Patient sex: M
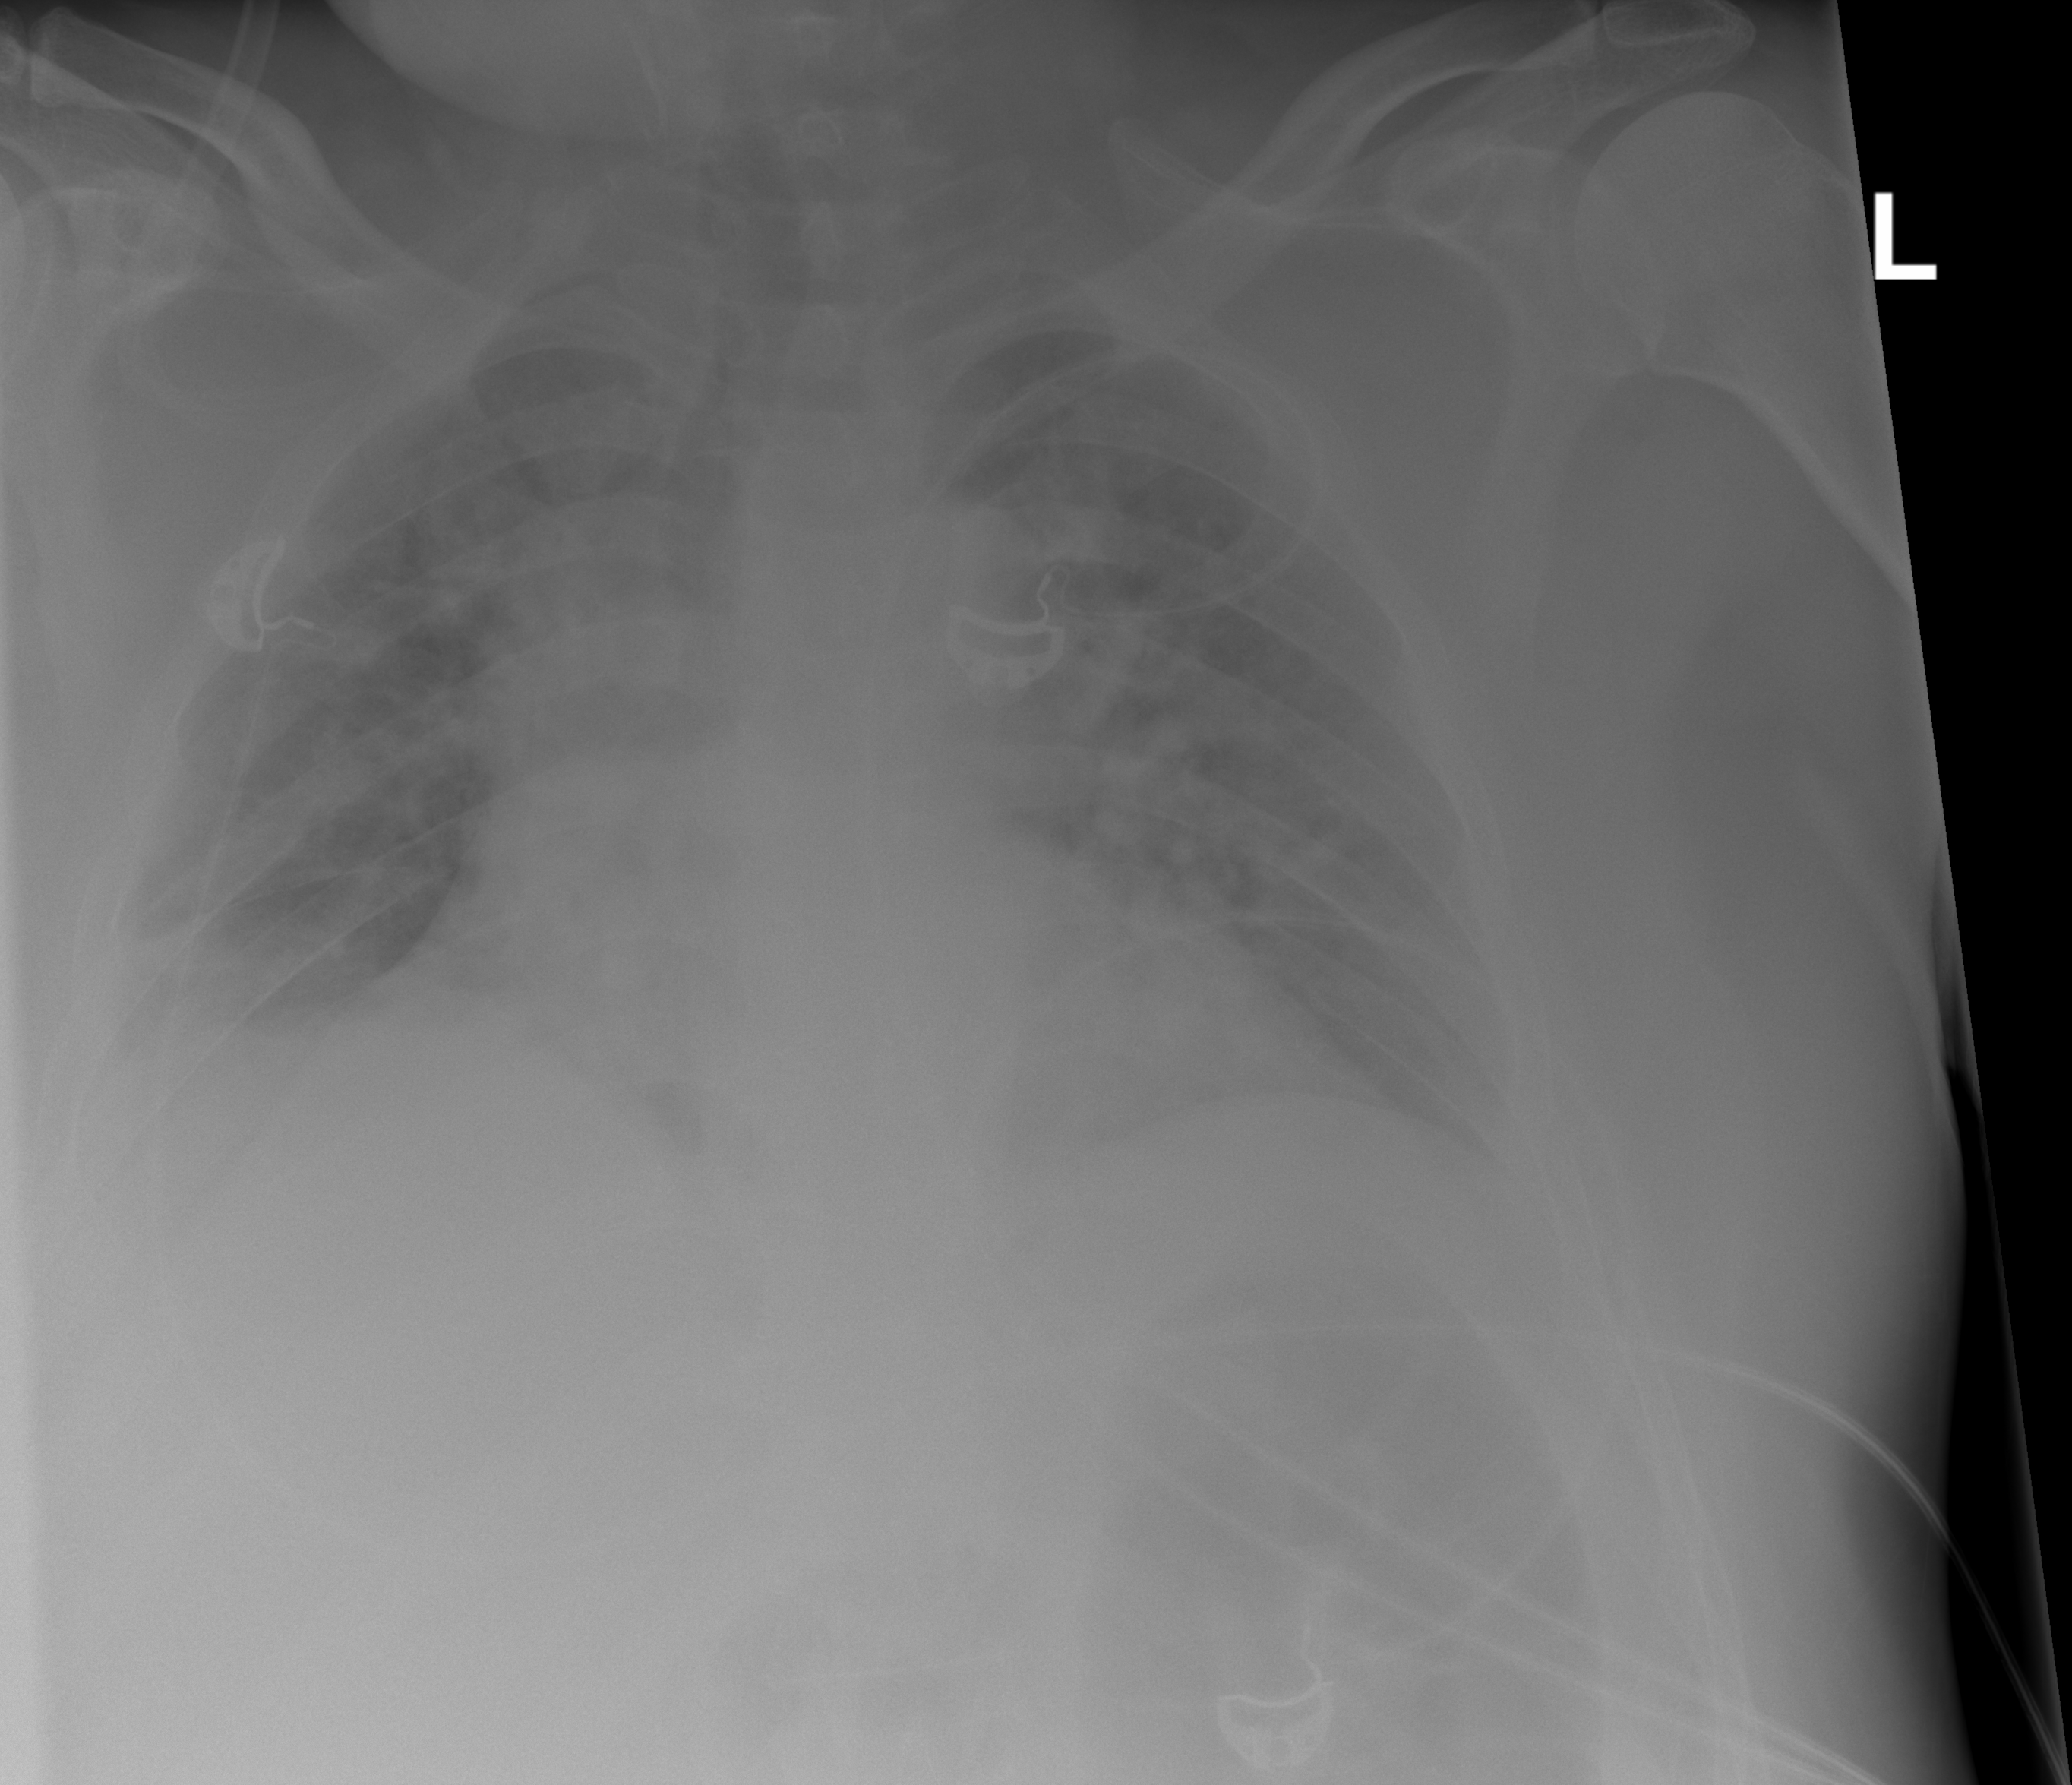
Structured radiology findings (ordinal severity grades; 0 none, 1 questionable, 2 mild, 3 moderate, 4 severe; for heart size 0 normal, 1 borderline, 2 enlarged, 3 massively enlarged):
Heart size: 2
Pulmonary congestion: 2
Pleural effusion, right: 2
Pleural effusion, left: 0
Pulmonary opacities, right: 2
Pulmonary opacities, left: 0
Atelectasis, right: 2
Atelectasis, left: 0